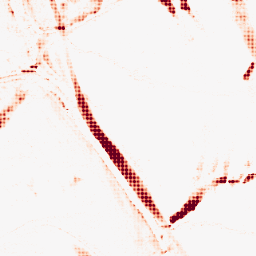
Category: morphological
Decomposition family: morphological_rect
Decomposition parameters: operation: opening
width: 20
height: 3
Upsampling method: sinc_blackman
Upsampling parameters: scale: 4
kernel_size: 4
Upsampling scale: 4